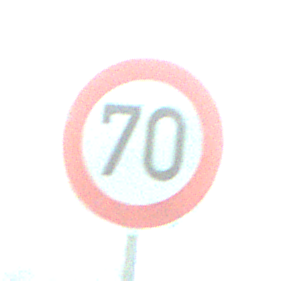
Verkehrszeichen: Geschwindigkeit70
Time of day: MorningAfternoon
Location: Outdoor (Nature)
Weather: PartlyCloudy
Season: NotSpecified
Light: Natural